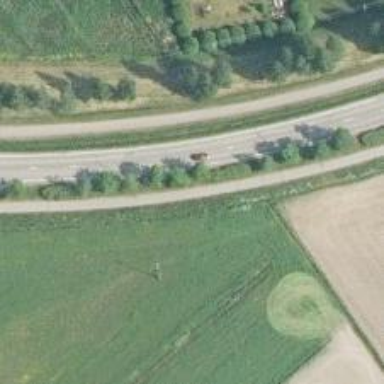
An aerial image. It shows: Cycleway.